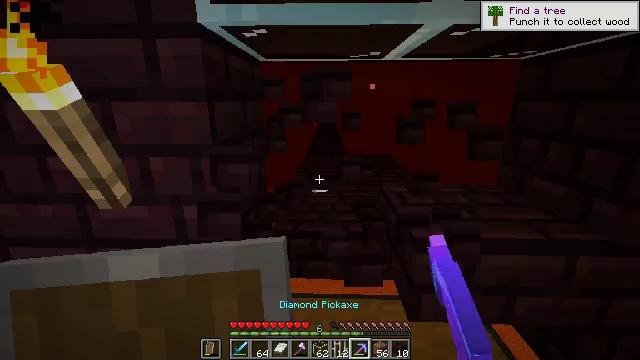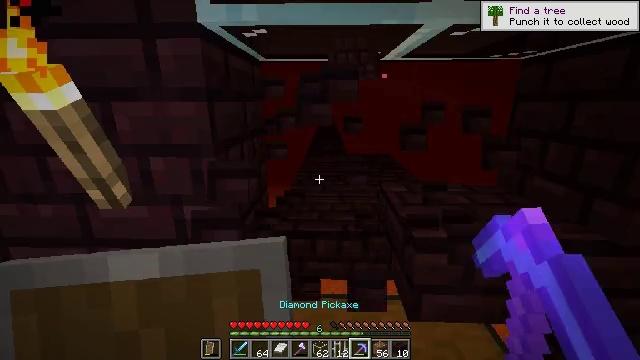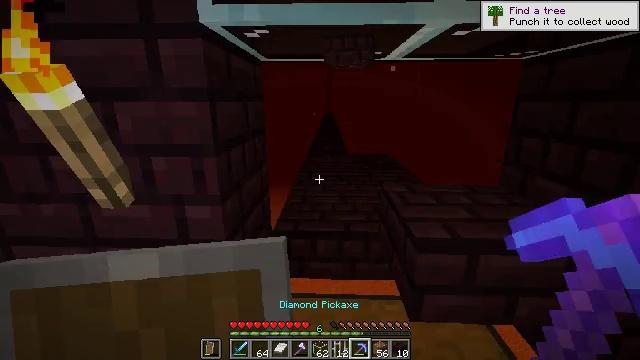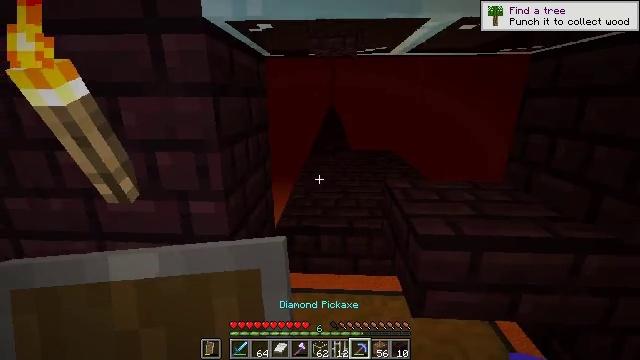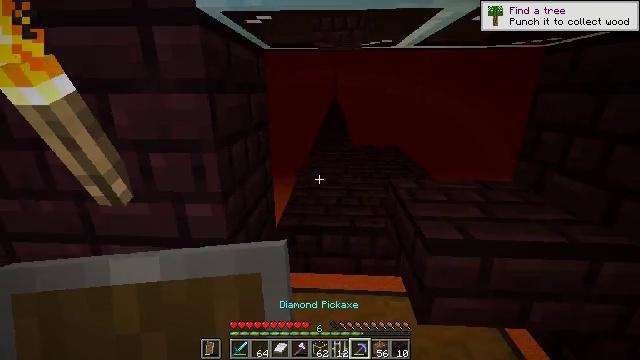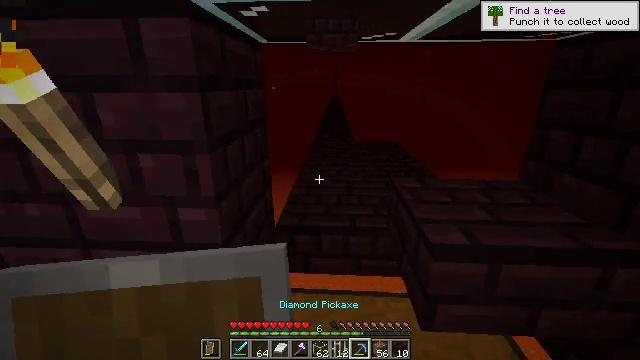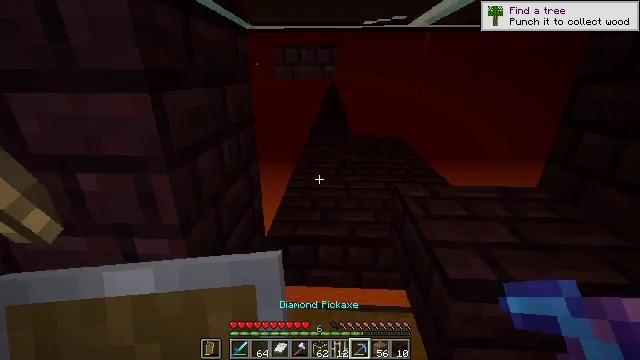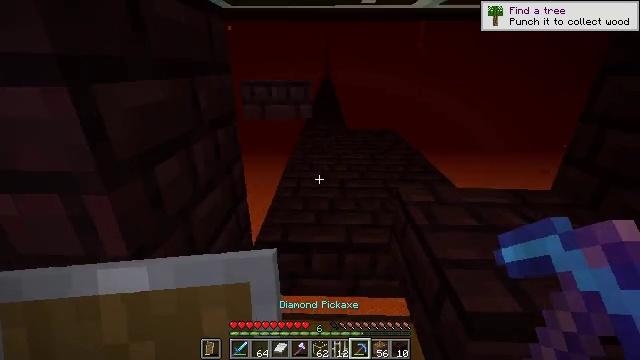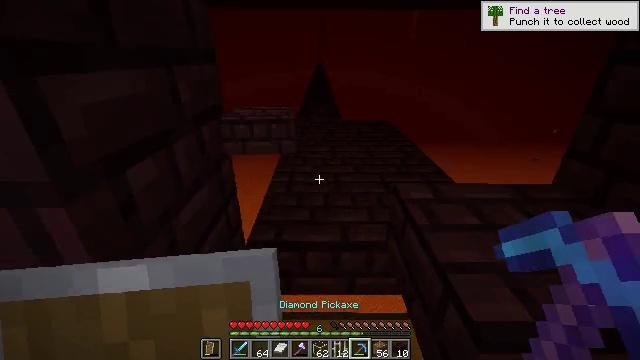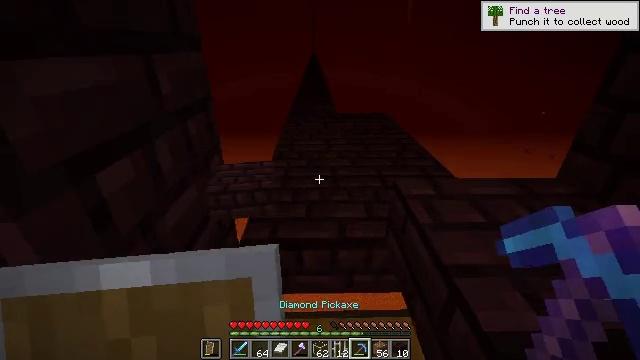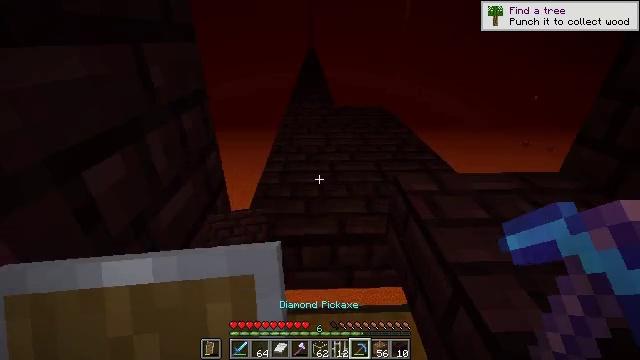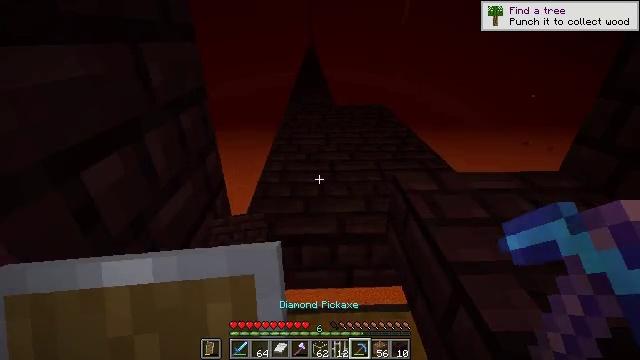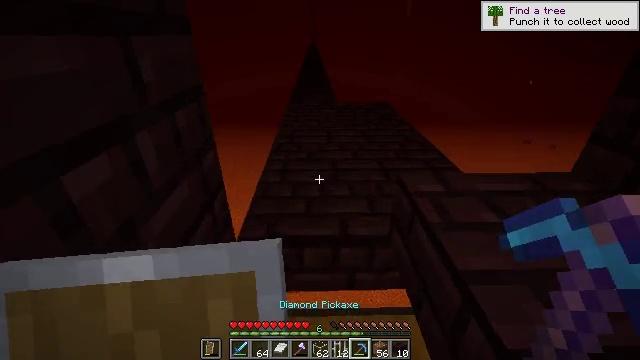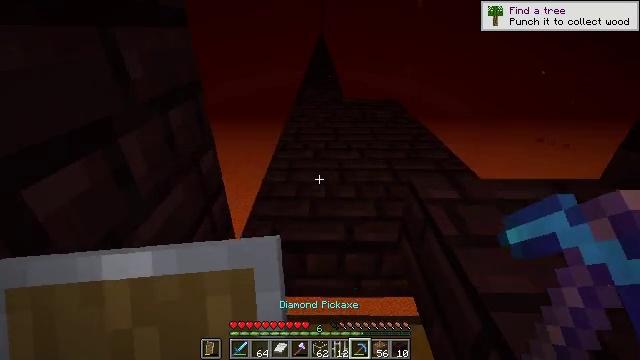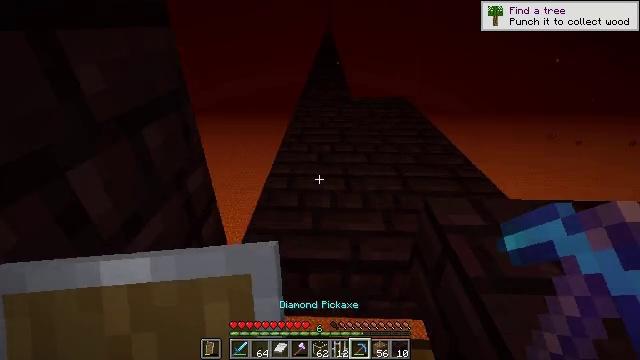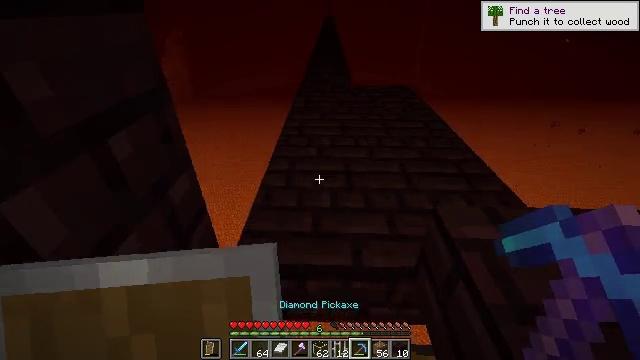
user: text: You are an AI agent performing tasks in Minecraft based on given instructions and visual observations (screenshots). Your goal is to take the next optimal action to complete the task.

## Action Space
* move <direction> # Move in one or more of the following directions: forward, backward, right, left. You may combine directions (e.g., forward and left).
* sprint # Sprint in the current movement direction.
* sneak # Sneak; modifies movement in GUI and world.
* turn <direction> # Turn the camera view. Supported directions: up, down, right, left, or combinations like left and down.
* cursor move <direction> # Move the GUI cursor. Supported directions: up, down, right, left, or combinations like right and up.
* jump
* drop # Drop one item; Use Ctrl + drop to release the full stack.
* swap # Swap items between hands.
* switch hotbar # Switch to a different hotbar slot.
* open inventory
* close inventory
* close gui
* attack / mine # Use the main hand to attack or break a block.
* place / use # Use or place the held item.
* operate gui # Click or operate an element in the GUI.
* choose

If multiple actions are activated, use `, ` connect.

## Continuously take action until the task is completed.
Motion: motion action
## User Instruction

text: drop nether brick slab
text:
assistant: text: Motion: no_op
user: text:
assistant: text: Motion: no_op
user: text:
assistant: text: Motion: no_op
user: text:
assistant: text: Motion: move forward, turn down
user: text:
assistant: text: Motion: move forward, turn down
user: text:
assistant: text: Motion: move forward, turn down
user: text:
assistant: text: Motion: move forward, turn right and down
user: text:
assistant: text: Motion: turn right and down
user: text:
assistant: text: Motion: turn right and down
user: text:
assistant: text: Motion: turn down
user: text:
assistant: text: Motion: no_op
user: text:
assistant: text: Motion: move forward
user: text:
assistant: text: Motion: move forward, turn left
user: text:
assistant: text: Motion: move forward, turn left and down
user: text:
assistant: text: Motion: turn down
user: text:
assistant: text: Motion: turn down
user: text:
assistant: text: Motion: turn down
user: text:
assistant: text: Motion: turn down
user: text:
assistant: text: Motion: no_op
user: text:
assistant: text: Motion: move back
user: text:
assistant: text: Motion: move back
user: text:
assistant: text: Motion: move back
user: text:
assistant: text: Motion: no_op
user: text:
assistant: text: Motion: no_op
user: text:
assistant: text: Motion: turn down
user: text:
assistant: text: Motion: turn down
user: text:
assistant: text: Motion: turn down
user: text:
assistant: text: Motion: turn down
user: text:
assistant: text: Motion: turn down
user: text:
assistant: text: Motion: no_op